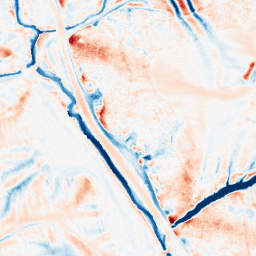
Category: edge_preserving
Decomposition family: median
Decomposition parameters: size: 21
Upsampling method: quintic
Upsampling parameters: scale: 4
Upsampling scale: 4